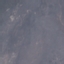
Label: HerbaceousVegetation